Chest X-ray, PA view. Patient: 33 years old, sex M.
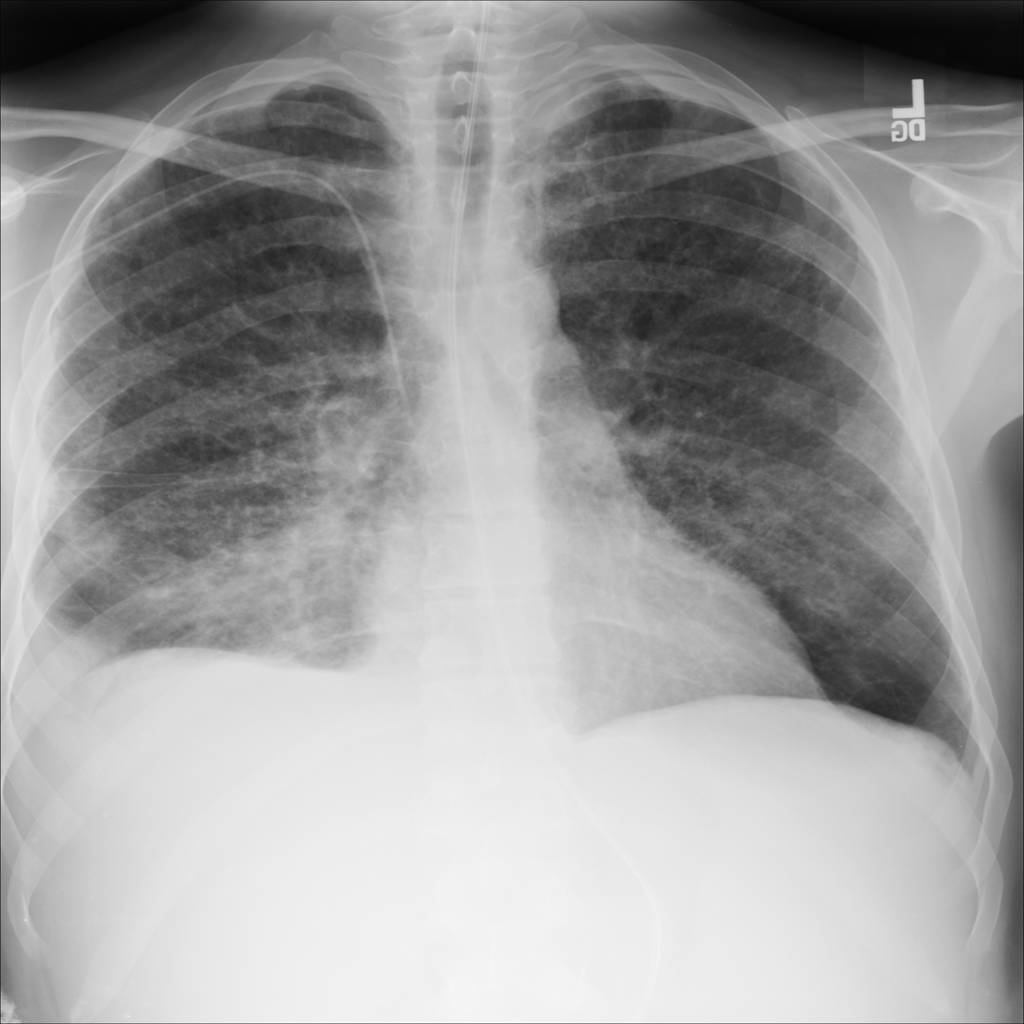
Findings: No Finding